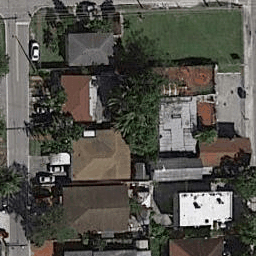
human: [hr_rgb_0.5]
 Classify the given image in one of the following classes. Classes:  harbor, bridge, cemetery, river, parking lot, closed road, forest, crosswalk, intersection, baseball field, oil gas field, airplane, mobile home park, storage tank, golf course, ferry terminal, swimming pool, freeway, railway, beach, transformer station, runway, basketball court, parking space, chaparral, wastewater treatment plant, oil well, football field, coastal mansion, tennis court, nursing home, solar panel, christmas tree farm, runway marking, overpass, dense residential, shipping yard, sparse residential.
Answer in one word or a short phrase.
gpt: dense residential